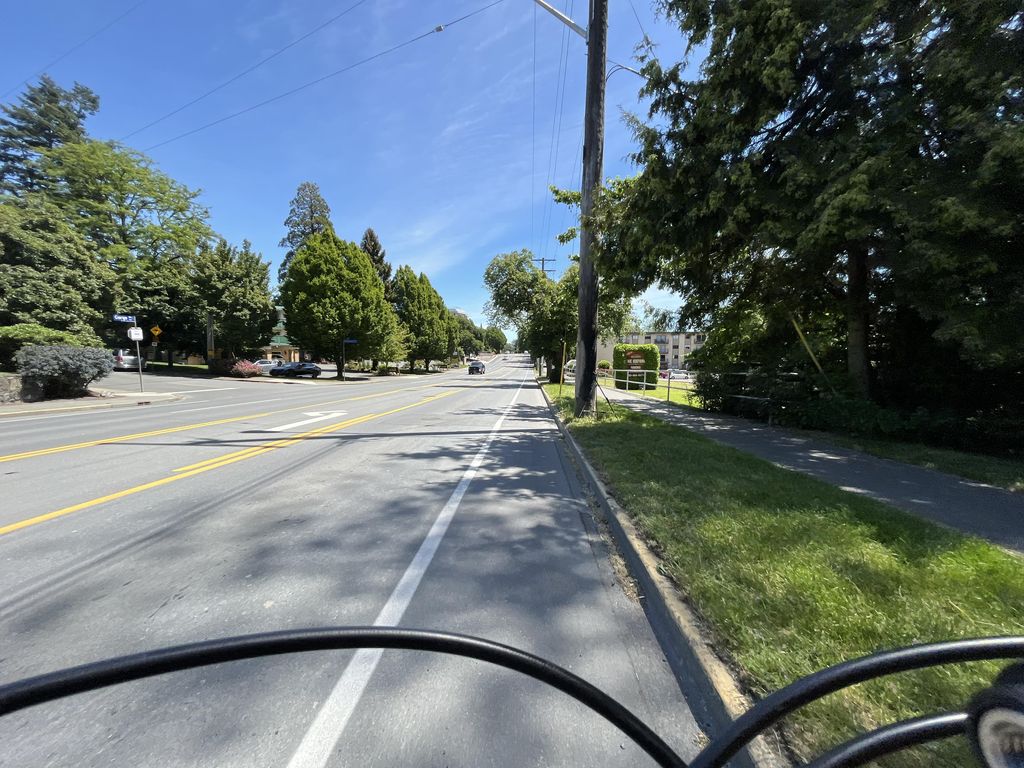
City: victoria